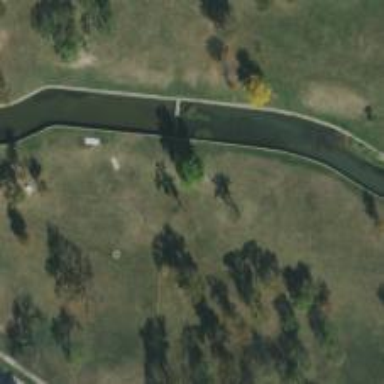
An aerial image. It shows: Disc golf hole.